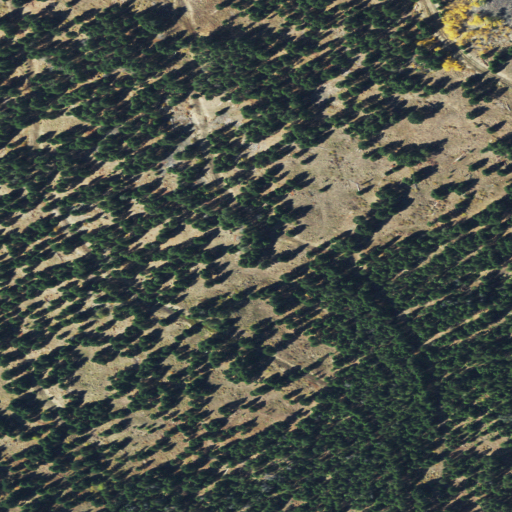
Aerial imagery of gap in Montana named Mink Creek Saddle containing evergreen forest and shrub